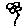
Label: flower